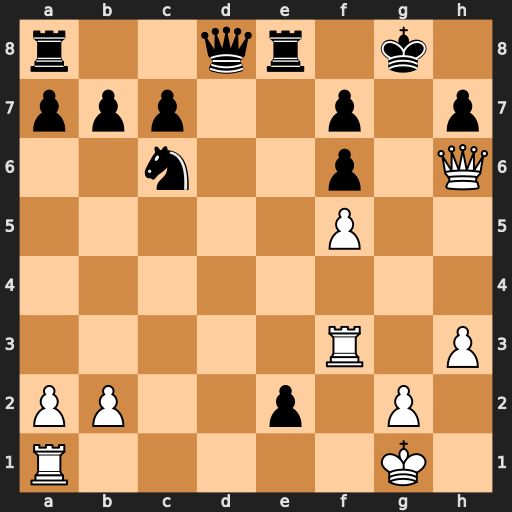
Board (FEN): r2qr1k1/ppp2p1p/2n2p1Q/5P2/8/5R1P/PP2p1P1/R5K1
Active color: w
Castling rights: -
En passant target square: -
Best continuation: Rg3+ Kh8 Qg7#